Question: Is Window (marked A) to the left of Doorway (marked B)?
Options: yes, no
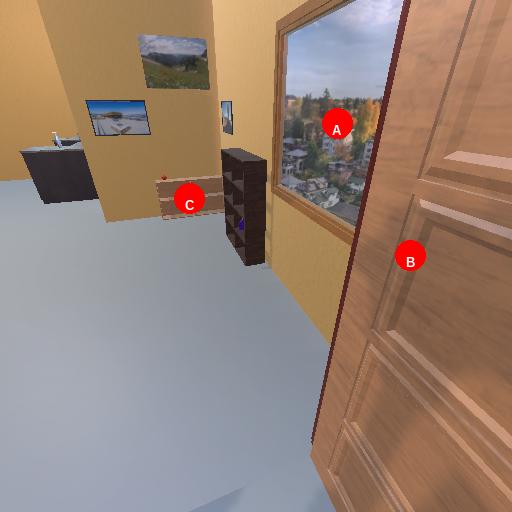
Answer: yes